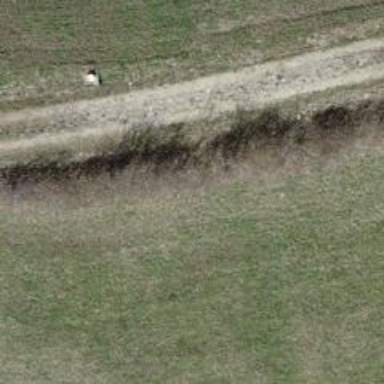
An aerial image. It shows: Hedge barrier.